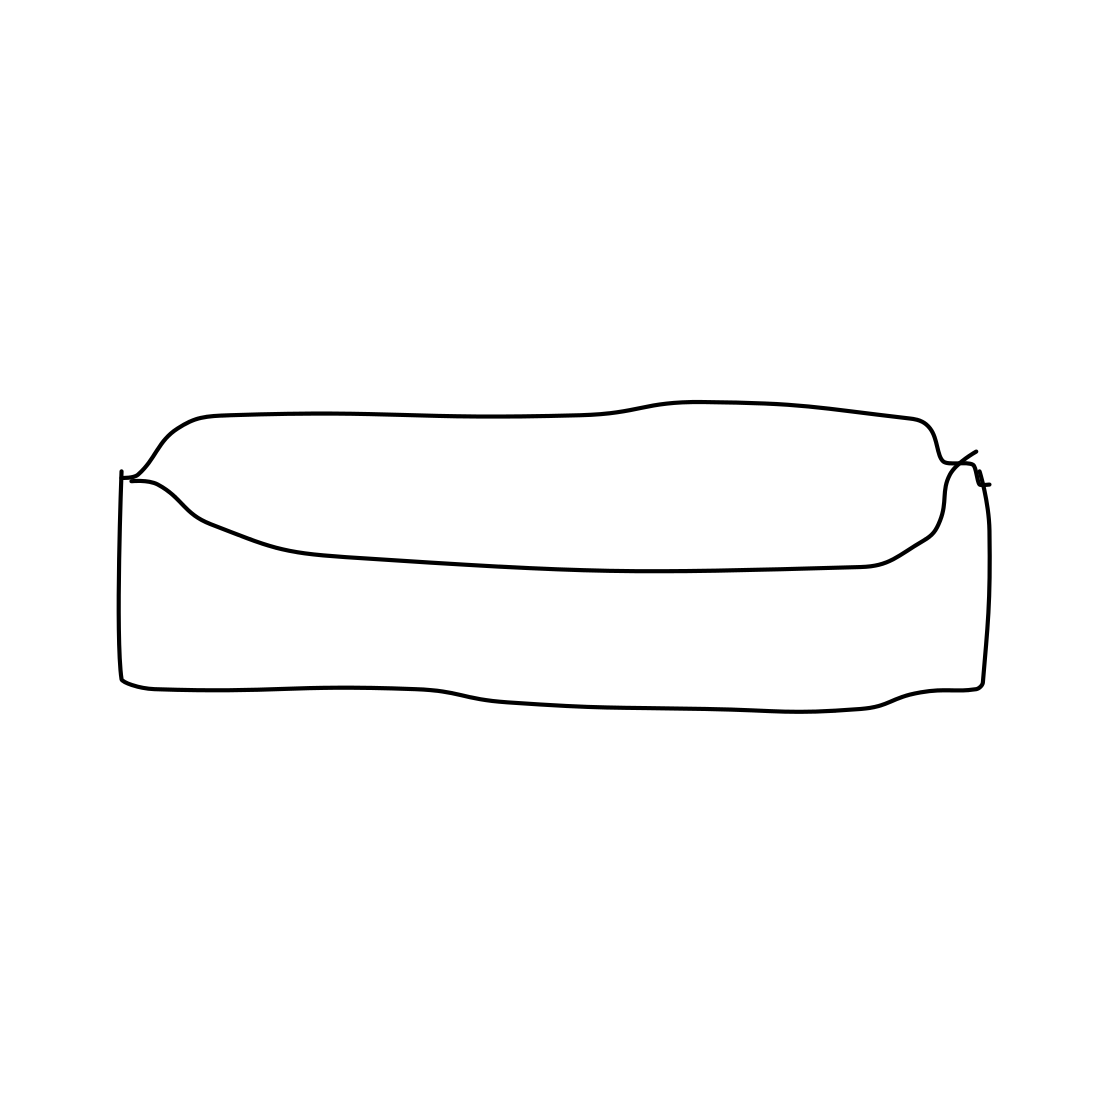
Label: ashtray